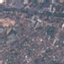
Land use / land cover class: Residential